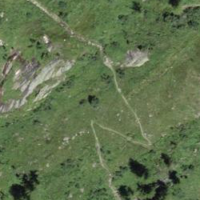
EUNIS habitat code: 26
Species observed at this site:
Equisetum sylvaticum
Parnassia palustris